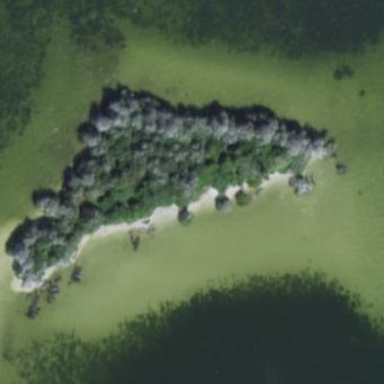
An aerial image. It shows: Islet.